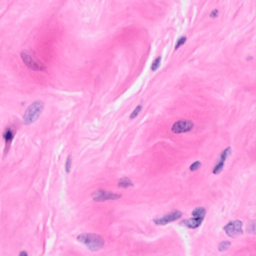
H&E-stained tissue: Breast